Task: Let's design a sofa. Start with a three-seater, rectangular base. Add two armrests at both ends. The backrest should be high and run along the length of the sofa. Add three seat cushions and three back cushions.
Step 298:
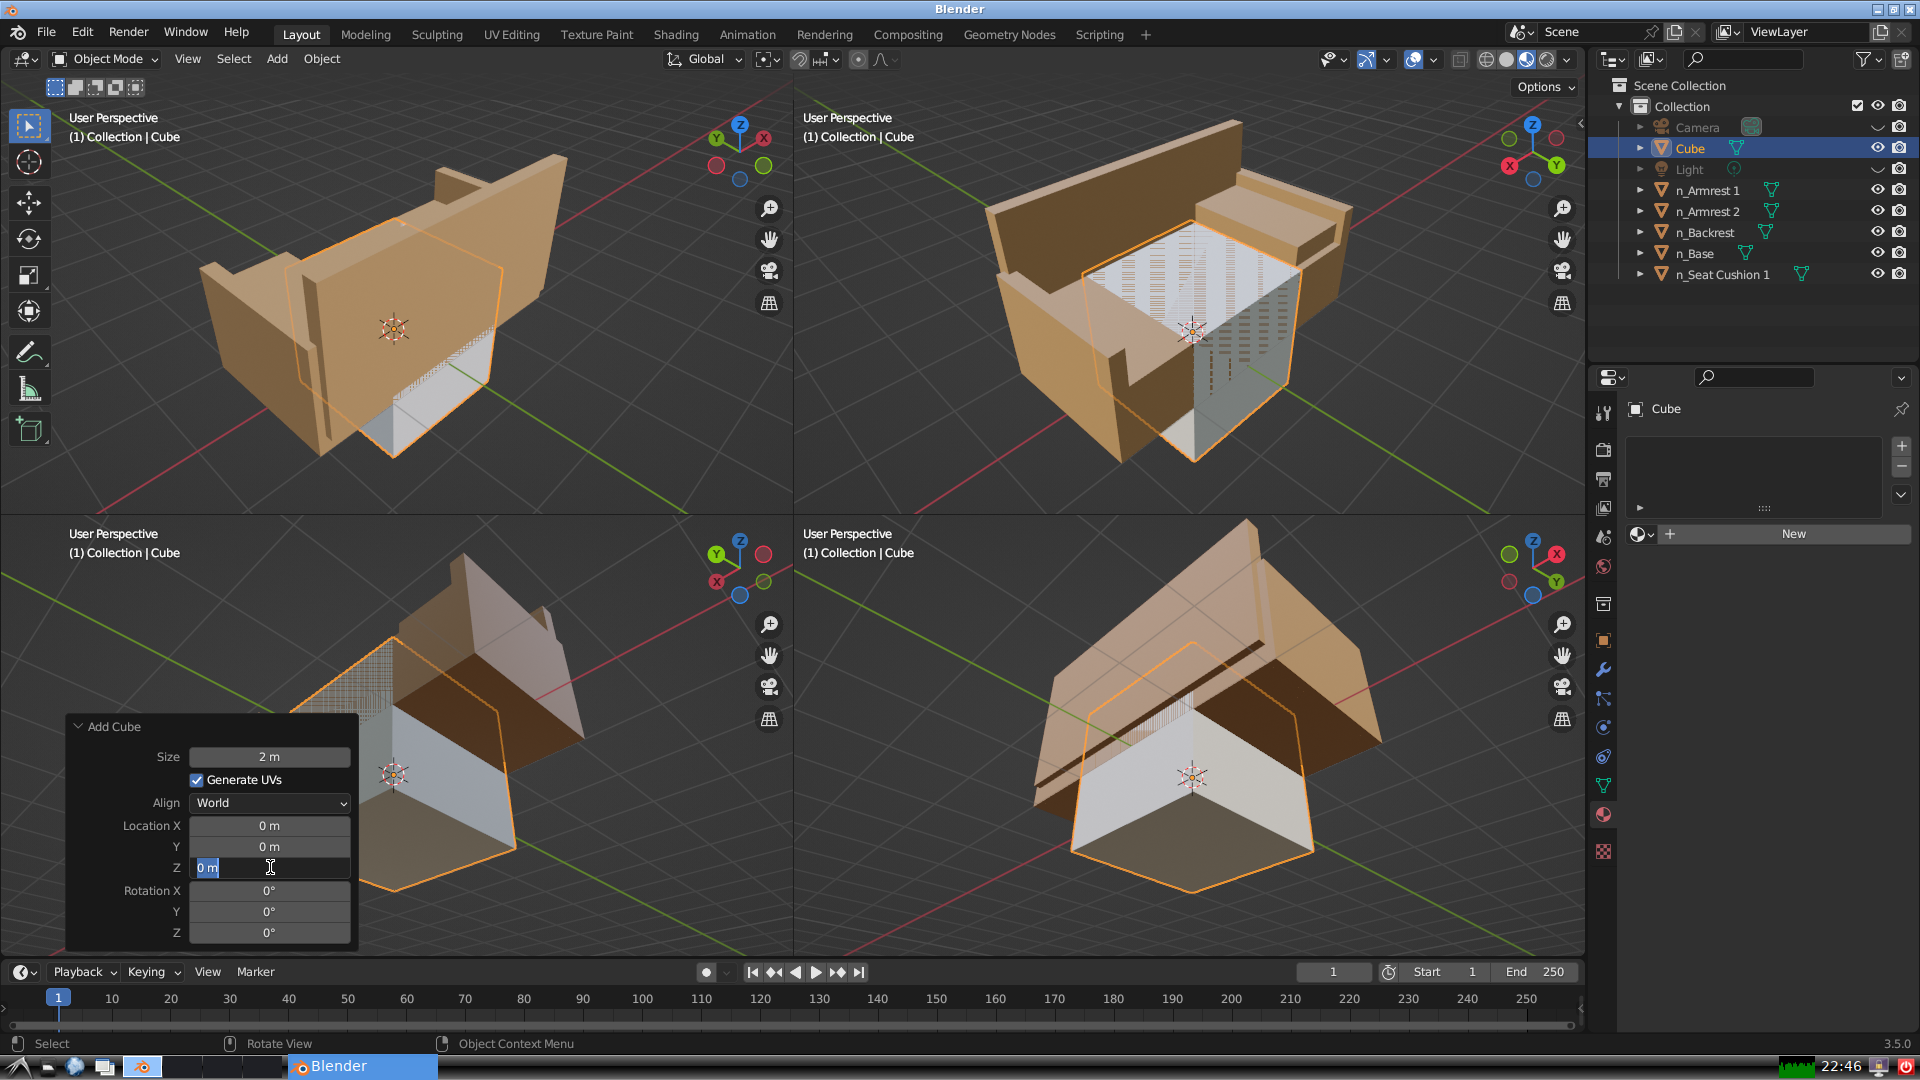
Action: input_text: 1